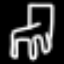
Label: chair